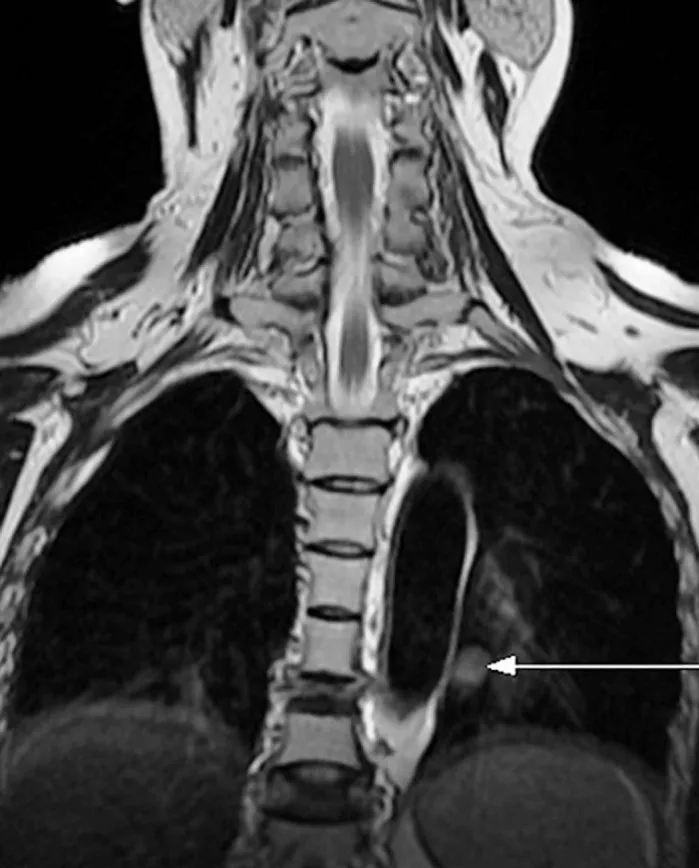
coronal chest MRI T2-weighted revealed one nodular defined lesion in the left lung (arrow).
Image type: radiology (mri)